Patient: sex M, age 62
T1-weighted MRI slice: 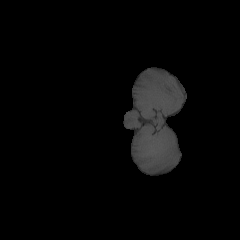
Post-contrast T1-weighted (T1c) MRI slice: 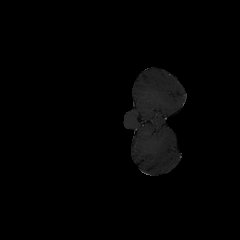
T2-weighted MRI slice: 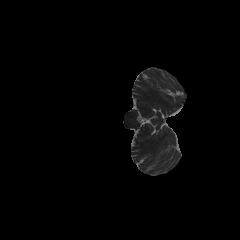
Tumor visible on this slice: no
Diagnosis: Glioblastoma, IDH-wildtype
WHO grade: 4